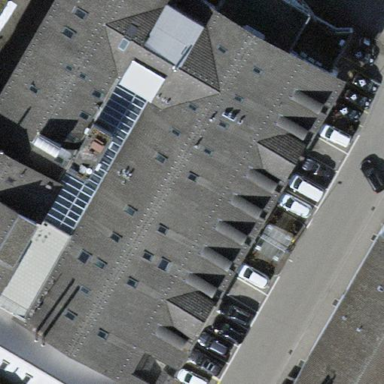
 oriented along its length. The roof is dark grey color."